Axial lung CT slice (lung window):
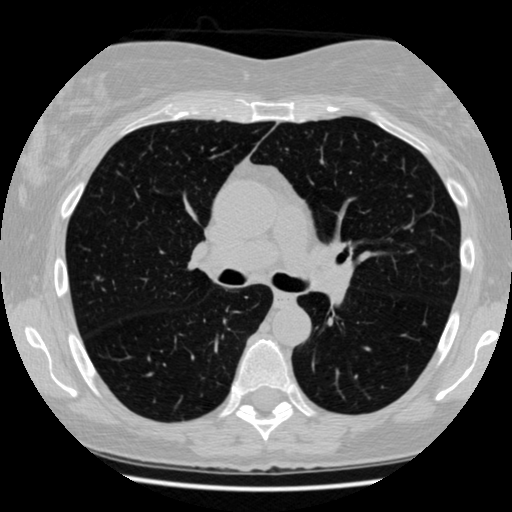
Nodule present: no